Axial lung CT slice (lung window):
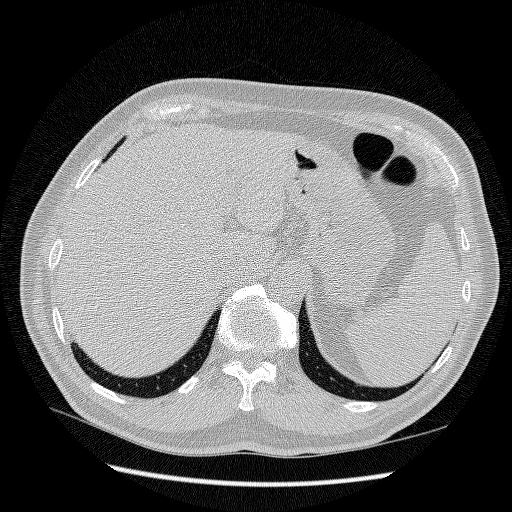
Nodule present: no